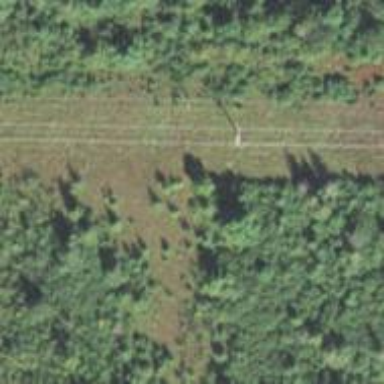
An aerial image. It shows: Power pole.